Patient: sex F, age 67
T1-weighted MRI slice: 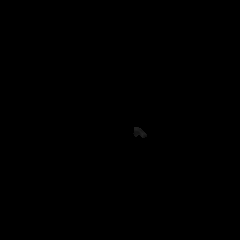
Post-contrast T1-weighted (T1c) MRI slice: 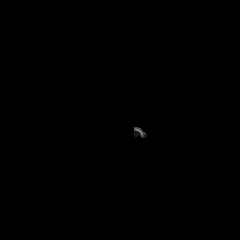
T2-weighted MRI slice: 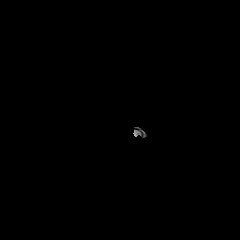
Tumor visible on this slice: no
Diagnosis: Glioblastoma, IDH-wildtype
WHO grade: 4